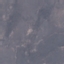
Land use / land cover class: HerbaceousVegetation